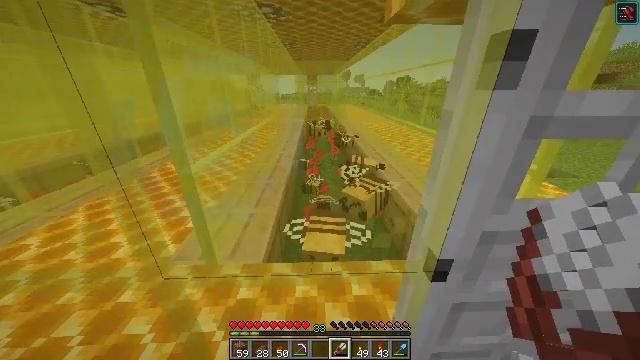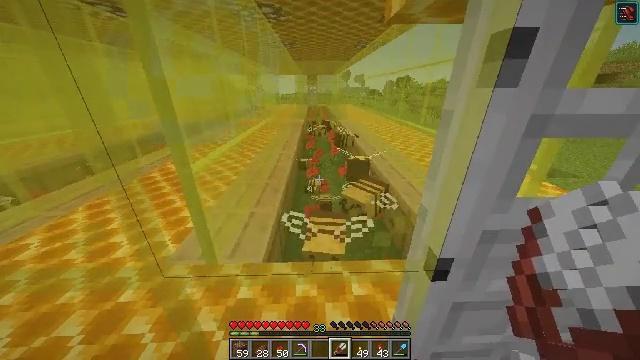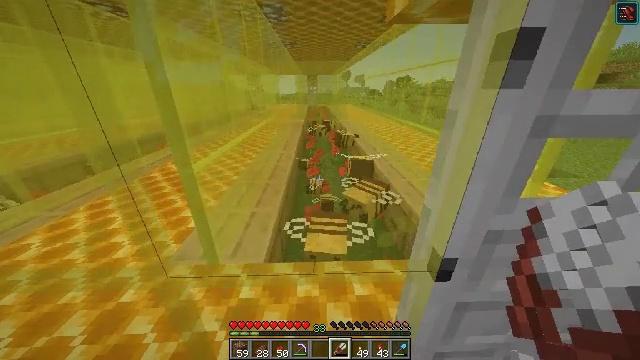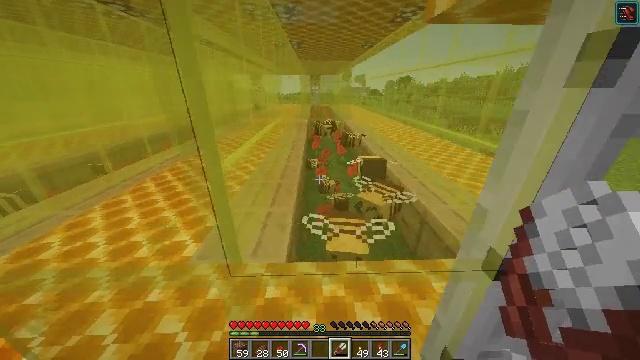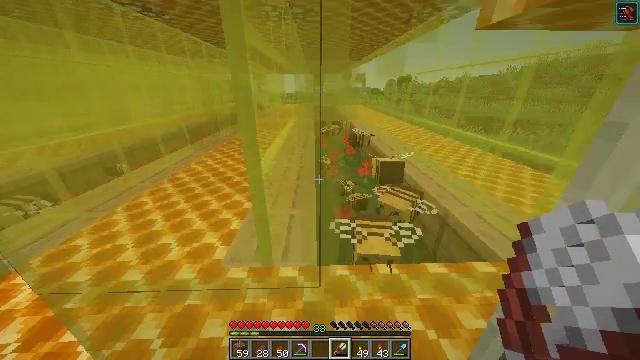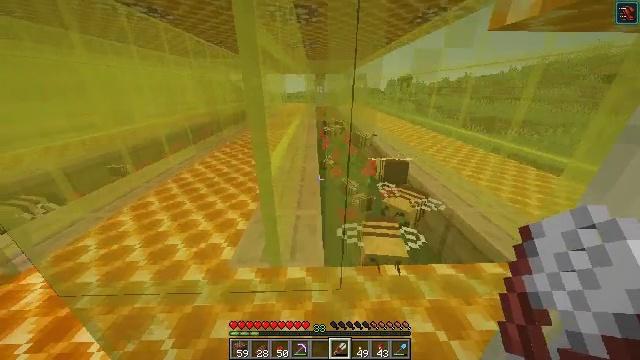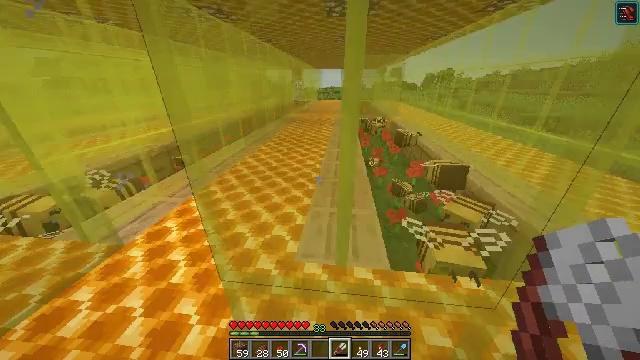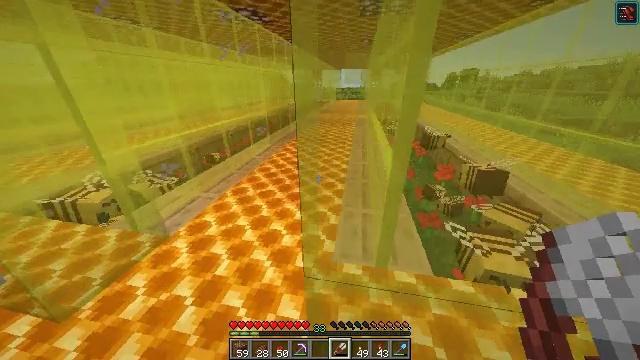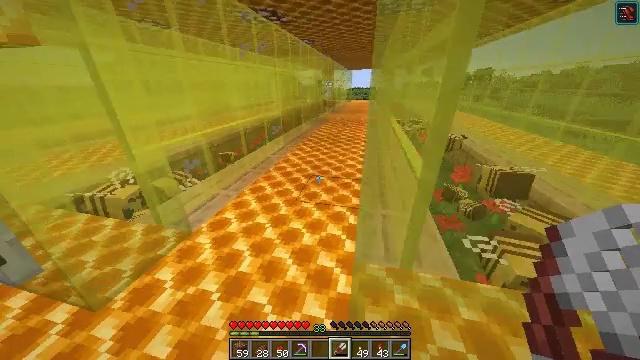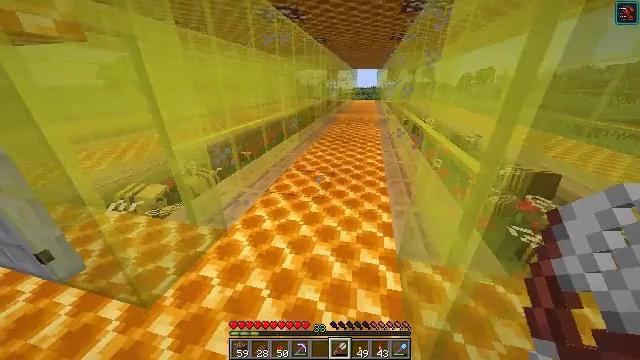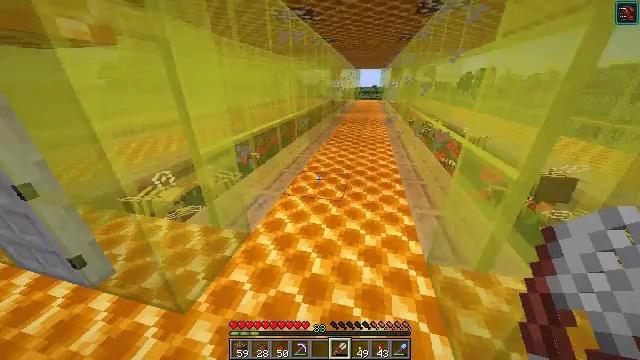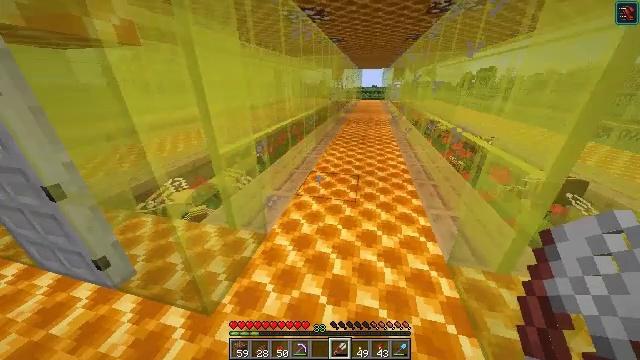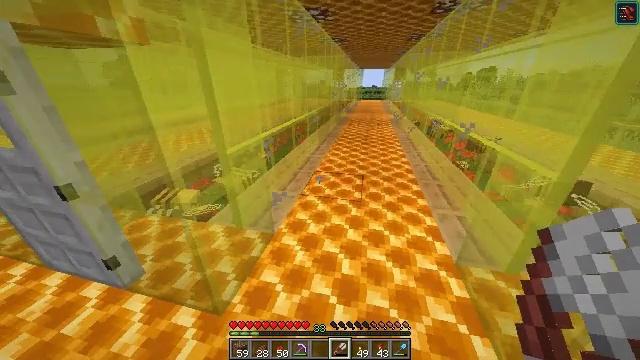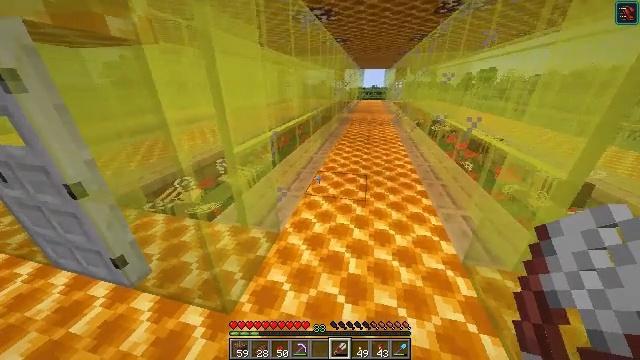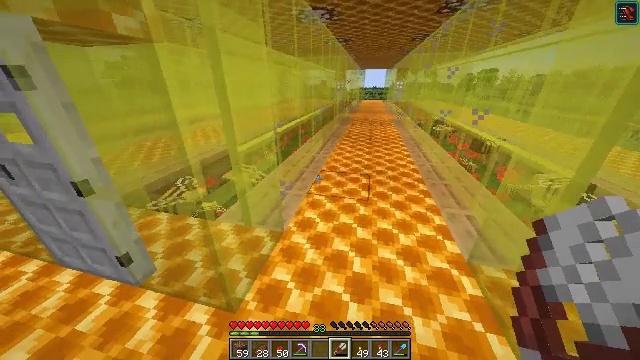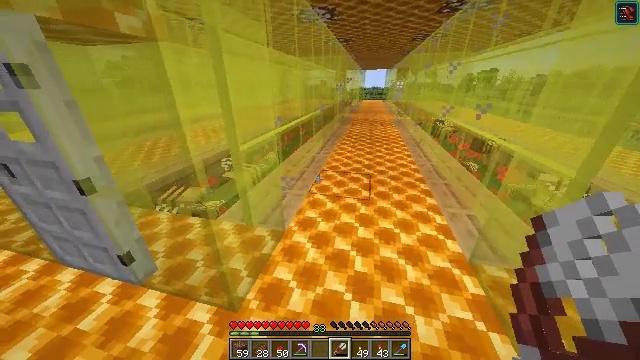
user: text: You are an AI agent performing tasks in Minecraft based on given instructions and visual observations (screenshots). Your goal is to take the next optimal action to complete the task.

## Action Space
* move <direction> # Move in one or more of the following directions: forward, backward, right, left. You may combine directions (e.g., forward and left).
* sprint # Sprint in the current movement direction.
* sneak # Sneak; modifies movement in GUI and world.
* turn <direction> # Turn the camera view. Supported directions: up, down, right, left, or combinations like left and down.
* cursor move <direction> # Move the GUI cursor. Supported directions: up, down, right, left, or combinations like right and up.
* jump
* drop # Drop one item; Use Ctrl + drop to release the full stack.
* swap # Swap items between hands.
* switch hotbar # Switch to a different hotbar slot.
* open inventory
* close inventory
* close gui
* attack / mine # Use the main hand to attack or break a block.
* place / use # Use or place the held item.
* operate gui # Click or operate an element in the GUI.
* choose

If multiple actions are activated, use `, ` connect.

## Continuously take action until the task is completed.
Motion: motion action
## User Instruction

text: Combine 4 honeycombs to form a honeycomb block.
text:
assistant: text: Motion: no_op
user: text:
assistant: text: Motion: move left
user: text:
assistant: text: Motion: move left
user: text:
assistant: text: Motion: move left
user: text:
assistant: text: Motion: move left
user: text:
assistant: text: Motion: move left, turn left and down
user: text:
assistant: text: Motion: move left, turn left
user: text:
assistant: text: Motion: move left, turn left
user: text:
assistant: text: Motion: move left
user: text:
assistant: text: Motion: move left
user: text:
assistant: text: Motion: no_op
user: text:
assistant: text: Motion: no_op
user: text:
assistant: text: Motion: no_op
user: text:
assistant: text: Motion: no_op
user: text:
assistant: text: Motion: no_op
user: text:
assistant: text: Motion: move forward
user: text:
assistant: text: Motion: move forward and move right, turn left
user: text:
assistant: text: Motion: move forward and move right, turn left
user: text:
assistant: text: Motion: move forward and move right, turn left
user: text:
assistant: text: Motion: move forward, turn left
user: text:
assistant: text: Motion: move forward
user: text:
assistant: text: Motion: move forward
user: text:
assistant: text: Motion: move forward and move right, turn left
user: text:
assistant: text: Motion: move forward and move right, turn left and down
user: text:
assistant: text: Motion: move forward and move right, turn left
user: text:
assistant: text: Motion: move forward and move right, turn left
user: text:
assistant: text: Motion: move forward and move right, turn left
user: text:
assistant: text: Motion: move forward and move right, turn left
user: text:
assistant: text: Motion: move forward and move right, turn left
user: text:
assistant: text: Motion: move forward, turn left